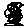
Label: smiley face